Aerial crown-view tile of a tropical tree (Barro Colorado Island, Panama), acquired 20250124:
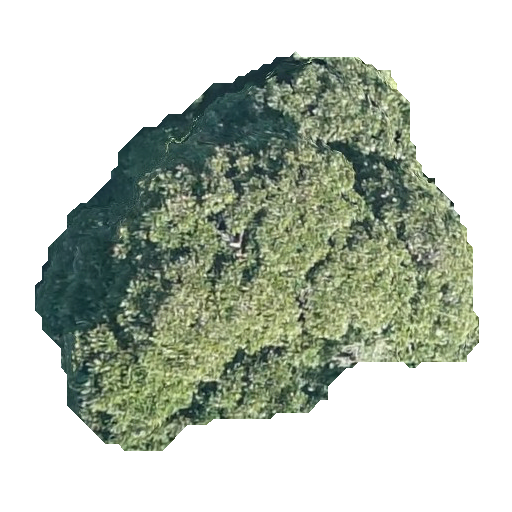
Species: Dipteryx oleifera
GBIF accepted scientific name: Dipteryx oleifera
Crown area: 177.073 m²